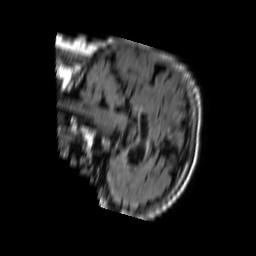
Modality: FLAIR
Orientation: sagittal
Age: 78
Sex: female
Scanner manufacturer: philips
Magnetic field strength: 1.5 T
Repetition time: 6 s
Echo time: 0.12 s